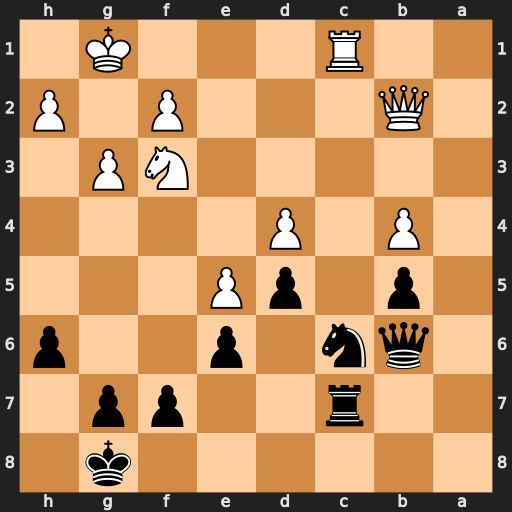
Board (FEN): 6k1/2r2pp1/1qn1p2p/1p1pP3/1P1P4/5NP1/1Q3P1P/2R3K1
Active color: b
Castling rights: -
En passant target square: -
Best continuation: Nxd4 Nxd4 Rxc1+ Qxc1 Qxd4